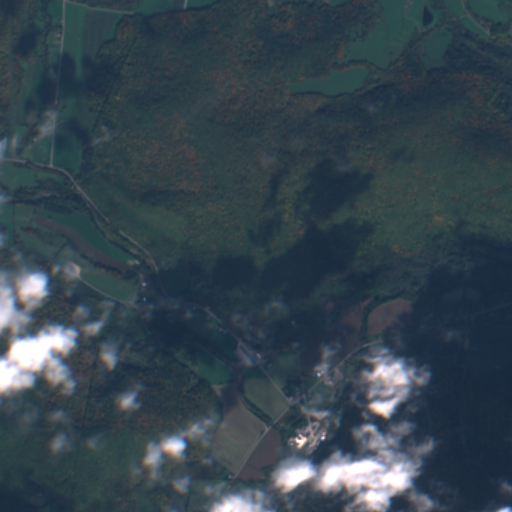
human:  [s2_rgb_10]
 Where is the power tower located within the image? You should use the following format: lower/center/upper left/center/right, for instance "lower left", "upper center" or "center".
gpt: The power tower is located in the upper left of the image.
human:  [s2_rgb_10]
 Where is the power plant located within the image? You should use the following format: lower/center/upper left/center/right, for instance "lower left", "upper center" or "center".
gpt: There is no power plant in the image.